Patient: sex M, age 48
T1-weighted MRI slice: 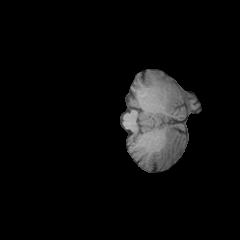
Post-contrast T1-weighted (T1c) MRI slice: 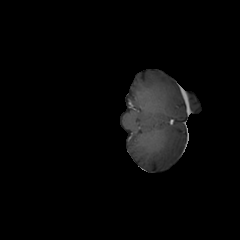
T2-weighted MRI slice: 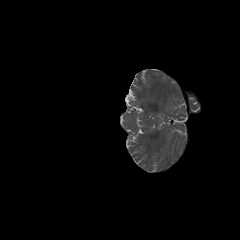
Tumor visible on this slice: no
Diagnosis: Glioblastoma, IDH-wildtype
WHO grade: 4